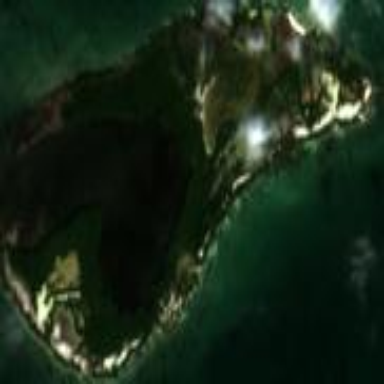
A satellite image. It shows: Island with natural coastline.